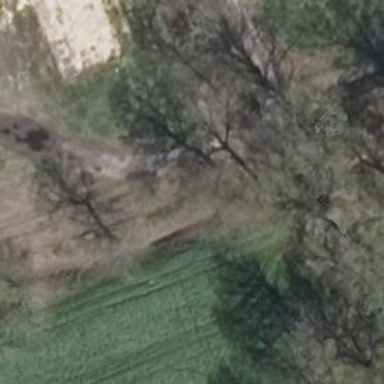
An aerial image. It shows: Row of deciduous broadleaved trees.